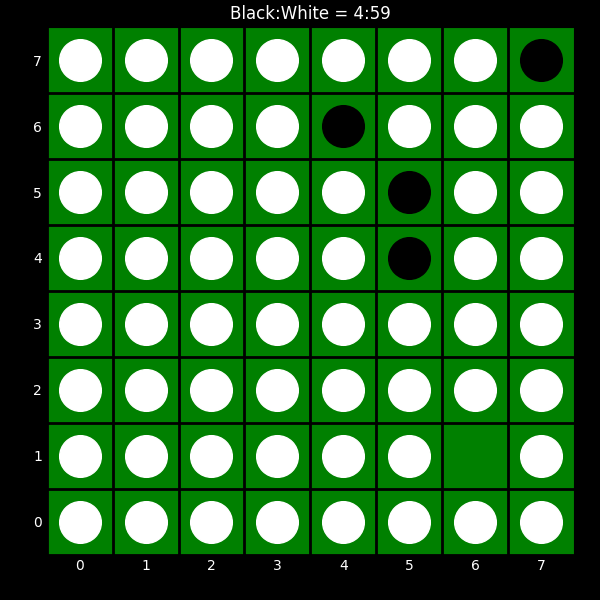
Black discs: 4
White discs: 59